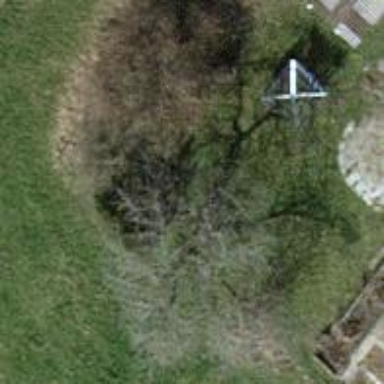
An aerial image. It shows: Urban tree adds touch of nature to the surroundings.